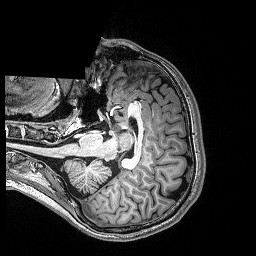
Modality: T1w
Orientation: axial